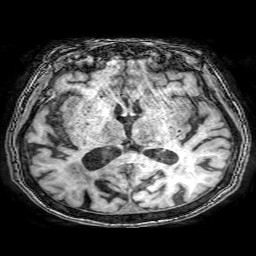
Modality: T1w
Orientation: coronal
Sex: female
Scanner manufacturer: philips
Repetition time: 0.008147 s
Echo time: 0.00374 s